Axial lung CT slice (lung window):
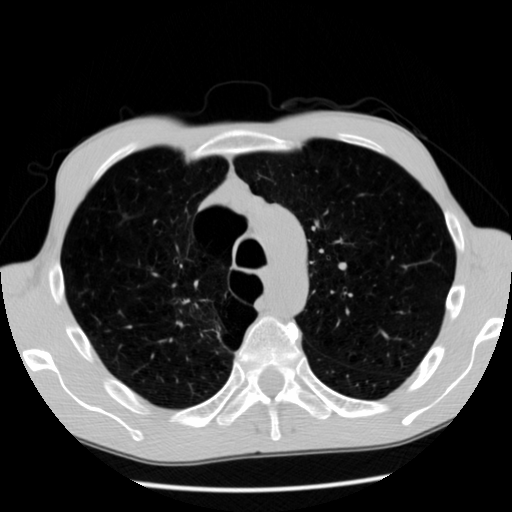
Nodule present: no